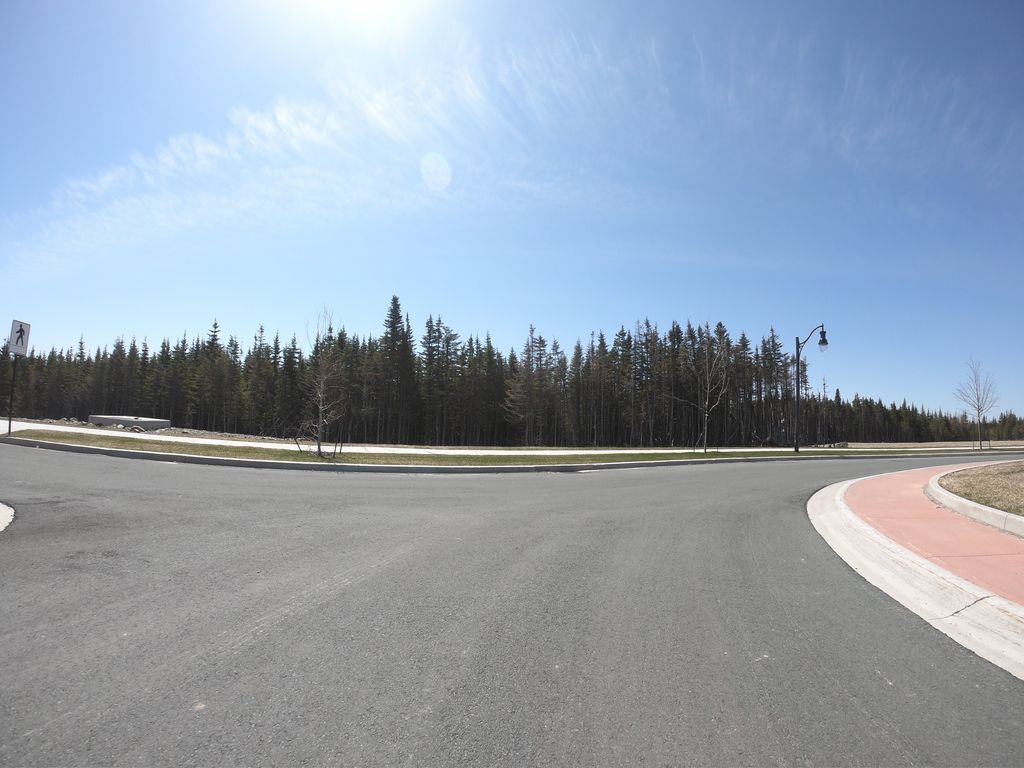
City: st_johns